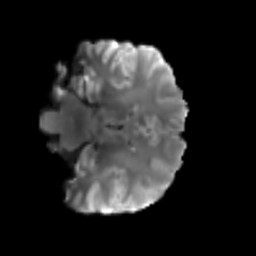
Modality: T2w
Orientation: coronal
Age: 42
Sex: male
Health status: healthy
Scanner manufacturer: siemens
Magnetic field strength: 3 T
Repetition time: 3.6 s
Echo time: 0.092 s